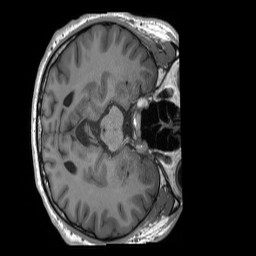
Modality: T1w
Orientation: axial
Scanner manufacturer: siemens
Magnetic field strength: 3 T
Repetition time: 2.4 s
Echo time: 0.00224 s